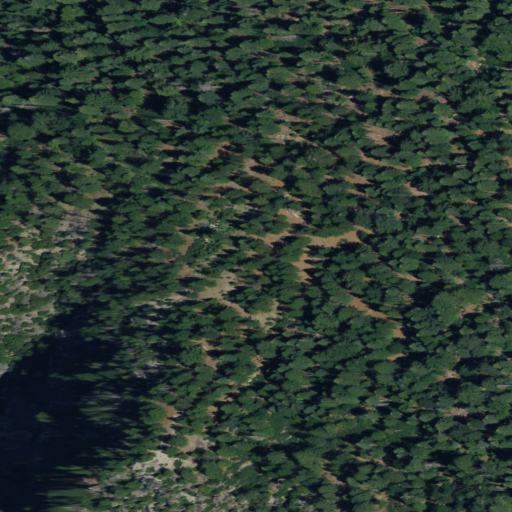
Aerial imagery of mountain in California named Grizzly Dome containing grassland, evergreen forest, and shrub